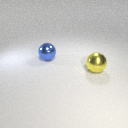
large blue metal sphere behind large yellow metal sphere